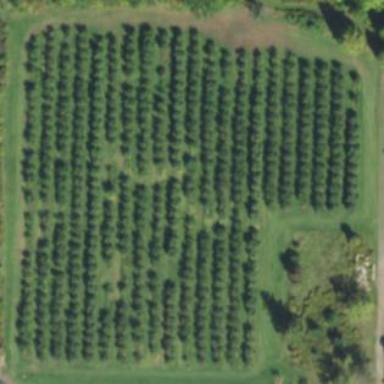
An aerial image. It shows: Orchard.